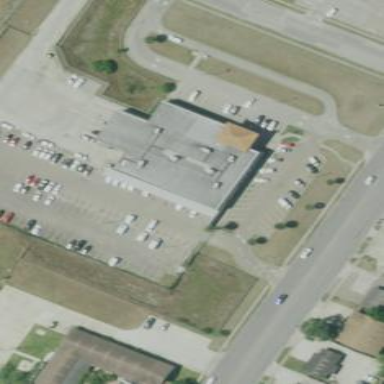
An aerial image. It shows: Building serving as post office.